Interaction volume radius: 5 \u00c5
Interaction volume height: 10 \u00c5
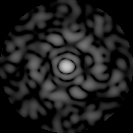
Disorder parameter: 0.8578